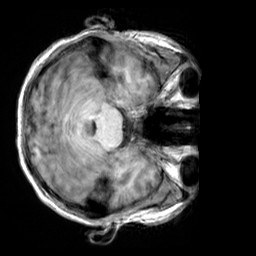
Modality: T1w
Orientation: axial
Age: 20
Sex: male
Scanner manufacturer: siemens
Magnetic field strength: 3 T
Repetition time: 2.3 s
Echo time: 0.00303 s